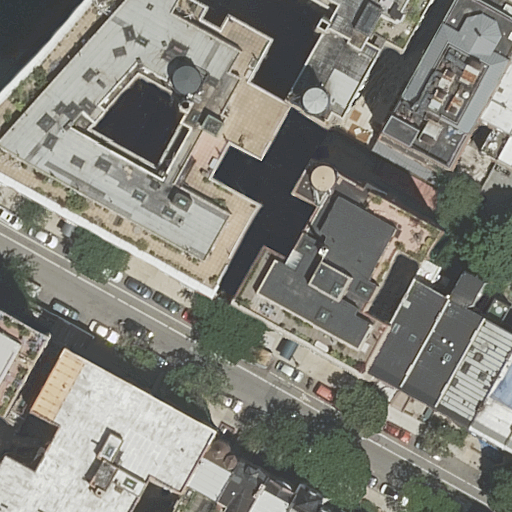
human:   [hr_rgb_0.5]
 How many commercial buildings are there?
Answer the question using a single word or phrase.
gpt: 0

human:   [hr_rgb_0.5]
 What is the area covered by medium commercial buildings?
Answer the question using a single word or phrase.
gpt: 0m2

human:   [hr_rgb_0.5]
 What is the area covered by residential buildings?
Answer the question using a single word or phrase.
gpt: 5243m2

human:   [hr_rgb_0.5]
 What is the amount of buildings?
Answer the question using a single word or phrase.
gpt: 17

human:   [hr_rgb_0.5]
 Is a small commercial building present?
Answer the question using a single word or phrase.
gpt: no

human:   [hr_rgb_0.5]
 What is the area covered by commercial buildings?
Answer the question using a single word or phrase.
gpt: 0m2

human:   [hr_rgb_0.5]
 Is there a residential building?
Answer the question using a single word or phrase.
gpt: yes

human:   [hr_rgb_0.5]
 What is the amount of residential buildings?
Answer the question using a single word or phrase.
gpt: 16

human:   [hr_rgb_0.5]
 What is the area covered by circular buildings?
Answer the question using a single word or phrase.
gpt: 0m2

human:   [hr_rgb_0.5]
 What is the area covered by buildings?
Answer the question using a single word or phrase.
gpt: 5273m2

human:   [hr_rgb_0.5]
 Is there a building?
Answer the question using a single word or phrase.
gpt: yes

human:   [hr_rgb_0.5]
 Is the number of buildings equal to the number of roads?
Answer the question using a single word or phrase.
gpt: no

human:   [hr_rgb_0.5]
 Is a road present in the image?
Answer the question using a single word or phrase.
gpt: yes

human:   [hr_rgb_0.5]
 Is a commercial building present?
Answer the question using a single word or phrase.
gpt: no

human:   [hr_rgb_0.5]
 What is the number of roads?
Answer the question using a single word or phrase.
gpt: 1

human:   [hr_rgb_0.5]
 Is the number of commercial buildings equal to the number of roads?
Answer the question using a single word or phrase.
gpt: no

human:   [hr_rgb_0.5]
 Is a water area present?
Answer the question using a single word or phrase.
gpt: no

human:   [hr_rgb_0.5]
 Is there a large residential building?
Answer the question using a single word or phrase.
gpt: yes

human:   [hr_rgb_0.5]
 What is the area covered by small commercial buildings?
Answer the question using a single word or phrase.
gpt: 0m2

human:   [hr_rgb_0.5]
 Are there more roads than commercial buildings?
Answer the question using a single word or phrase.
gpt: yes

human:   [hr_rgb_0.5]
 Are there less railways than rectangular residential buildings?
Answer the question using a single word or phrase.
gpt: yes

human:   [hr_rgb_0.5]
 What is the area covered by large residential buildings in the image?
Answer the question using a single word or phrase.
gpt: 3870m2

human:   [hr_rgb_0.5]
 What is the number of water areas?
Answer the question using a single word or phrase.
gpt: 0

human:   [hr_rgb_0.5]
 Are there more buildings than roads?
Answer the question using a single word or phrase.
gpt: yes

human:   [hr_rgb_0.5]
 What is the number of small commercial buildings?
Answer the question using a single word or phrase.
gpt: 0

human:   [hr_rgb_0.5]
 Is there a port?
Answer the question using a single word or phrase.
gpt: no

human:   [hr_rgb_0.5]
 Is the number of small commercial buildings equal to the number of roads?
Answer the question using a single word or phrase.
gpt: no

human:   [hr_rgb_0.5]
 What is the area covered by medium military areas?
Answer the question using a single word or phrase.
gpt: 0m2

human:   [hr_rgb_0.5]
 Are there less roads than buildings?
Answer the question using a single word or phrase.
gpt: yes

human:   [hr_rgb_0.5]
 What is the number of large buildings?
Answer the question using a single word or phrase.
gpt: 3

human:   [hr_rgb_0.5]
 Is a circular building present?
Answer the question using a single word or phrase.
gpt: no

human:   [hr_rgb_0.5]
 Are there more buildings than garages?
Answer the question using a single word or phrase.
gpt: yes

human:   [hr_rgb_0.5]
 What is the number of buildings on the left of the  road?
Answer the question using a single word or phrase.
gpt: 3

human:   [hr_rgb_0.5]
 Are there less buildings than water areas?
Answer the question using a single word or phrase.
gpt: no

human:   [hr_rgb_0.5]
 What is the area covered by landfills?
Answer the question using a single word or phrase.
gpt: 0m2

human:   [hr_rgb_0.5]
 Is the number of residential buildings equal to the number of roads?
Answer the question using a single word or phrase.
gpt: no

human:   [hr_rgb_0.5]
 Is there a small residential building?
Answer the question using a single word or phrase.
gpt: yes

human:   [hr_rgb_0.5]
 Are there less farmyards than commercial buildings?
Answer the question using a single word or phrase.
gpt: no

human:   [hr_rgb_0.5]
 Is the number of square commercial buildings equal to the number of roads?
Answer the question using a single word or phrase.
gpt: no

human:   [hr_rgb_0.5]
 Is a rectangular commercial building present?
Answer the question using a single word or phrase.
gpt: no

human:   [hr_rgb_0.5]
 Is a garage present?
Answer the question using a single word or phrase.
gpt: no

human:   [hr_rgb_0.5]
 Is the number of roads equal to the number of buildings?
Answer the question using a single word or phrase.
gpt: no

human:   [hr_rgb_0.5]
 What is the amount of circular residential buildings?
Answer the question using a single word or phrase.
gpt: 0

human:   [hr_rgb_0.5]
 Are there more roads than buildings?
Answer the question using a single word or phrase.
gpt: no

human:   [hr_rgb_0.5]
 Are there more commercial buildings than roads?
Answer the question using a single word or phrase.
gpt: no

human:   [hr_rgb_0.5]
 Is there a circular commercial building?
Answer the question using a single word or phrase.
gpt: no

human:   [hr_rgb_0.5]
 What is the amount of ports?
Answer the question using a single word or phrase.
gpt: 0

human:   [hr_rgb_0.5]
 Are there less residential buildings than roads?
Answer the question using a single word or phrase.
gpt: no

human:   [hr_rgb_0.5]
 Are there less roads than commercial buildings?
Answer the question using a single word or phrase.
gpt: no

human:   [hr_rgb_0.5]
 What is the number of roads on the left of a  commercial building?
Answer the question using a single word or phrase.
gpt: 0

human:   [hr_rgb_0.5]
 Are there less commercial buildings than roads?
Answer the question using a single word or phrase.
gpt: yes

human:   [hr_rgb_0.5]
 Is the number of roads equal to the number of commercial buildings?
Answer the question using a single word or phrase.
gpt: no

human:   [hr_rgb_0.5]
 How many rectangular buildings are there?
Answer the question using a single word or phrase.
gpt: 8

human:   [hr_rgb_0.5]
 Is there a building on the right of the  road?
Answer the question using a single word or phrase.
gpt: yes

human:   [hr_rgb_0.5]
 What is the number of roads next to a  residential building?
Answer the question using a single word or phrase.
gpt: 1

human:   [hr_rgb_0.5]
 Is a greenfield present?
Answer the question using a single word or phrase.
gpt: no

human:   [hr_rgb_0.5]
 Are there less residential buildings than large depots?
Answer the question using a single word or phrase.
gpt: no

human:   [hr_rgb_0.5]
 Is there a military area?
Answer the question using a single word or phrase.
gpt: no

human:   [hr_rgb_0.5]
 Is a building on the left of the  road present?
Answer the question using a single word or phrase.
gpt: yes

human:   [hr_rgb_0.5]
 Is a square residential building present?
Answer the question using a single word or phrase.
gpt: no

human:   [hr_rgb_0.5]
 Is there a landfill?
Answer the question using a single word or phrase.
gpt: no

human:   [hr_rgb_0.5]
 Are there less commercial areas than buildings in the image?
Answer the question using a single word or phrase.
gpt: yes

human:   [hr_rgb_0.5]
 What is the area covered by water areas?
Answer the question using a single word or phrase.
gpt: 0m2

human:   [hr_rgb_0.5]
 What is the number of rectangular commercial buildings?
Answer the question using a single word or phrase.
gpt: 0